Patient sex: F
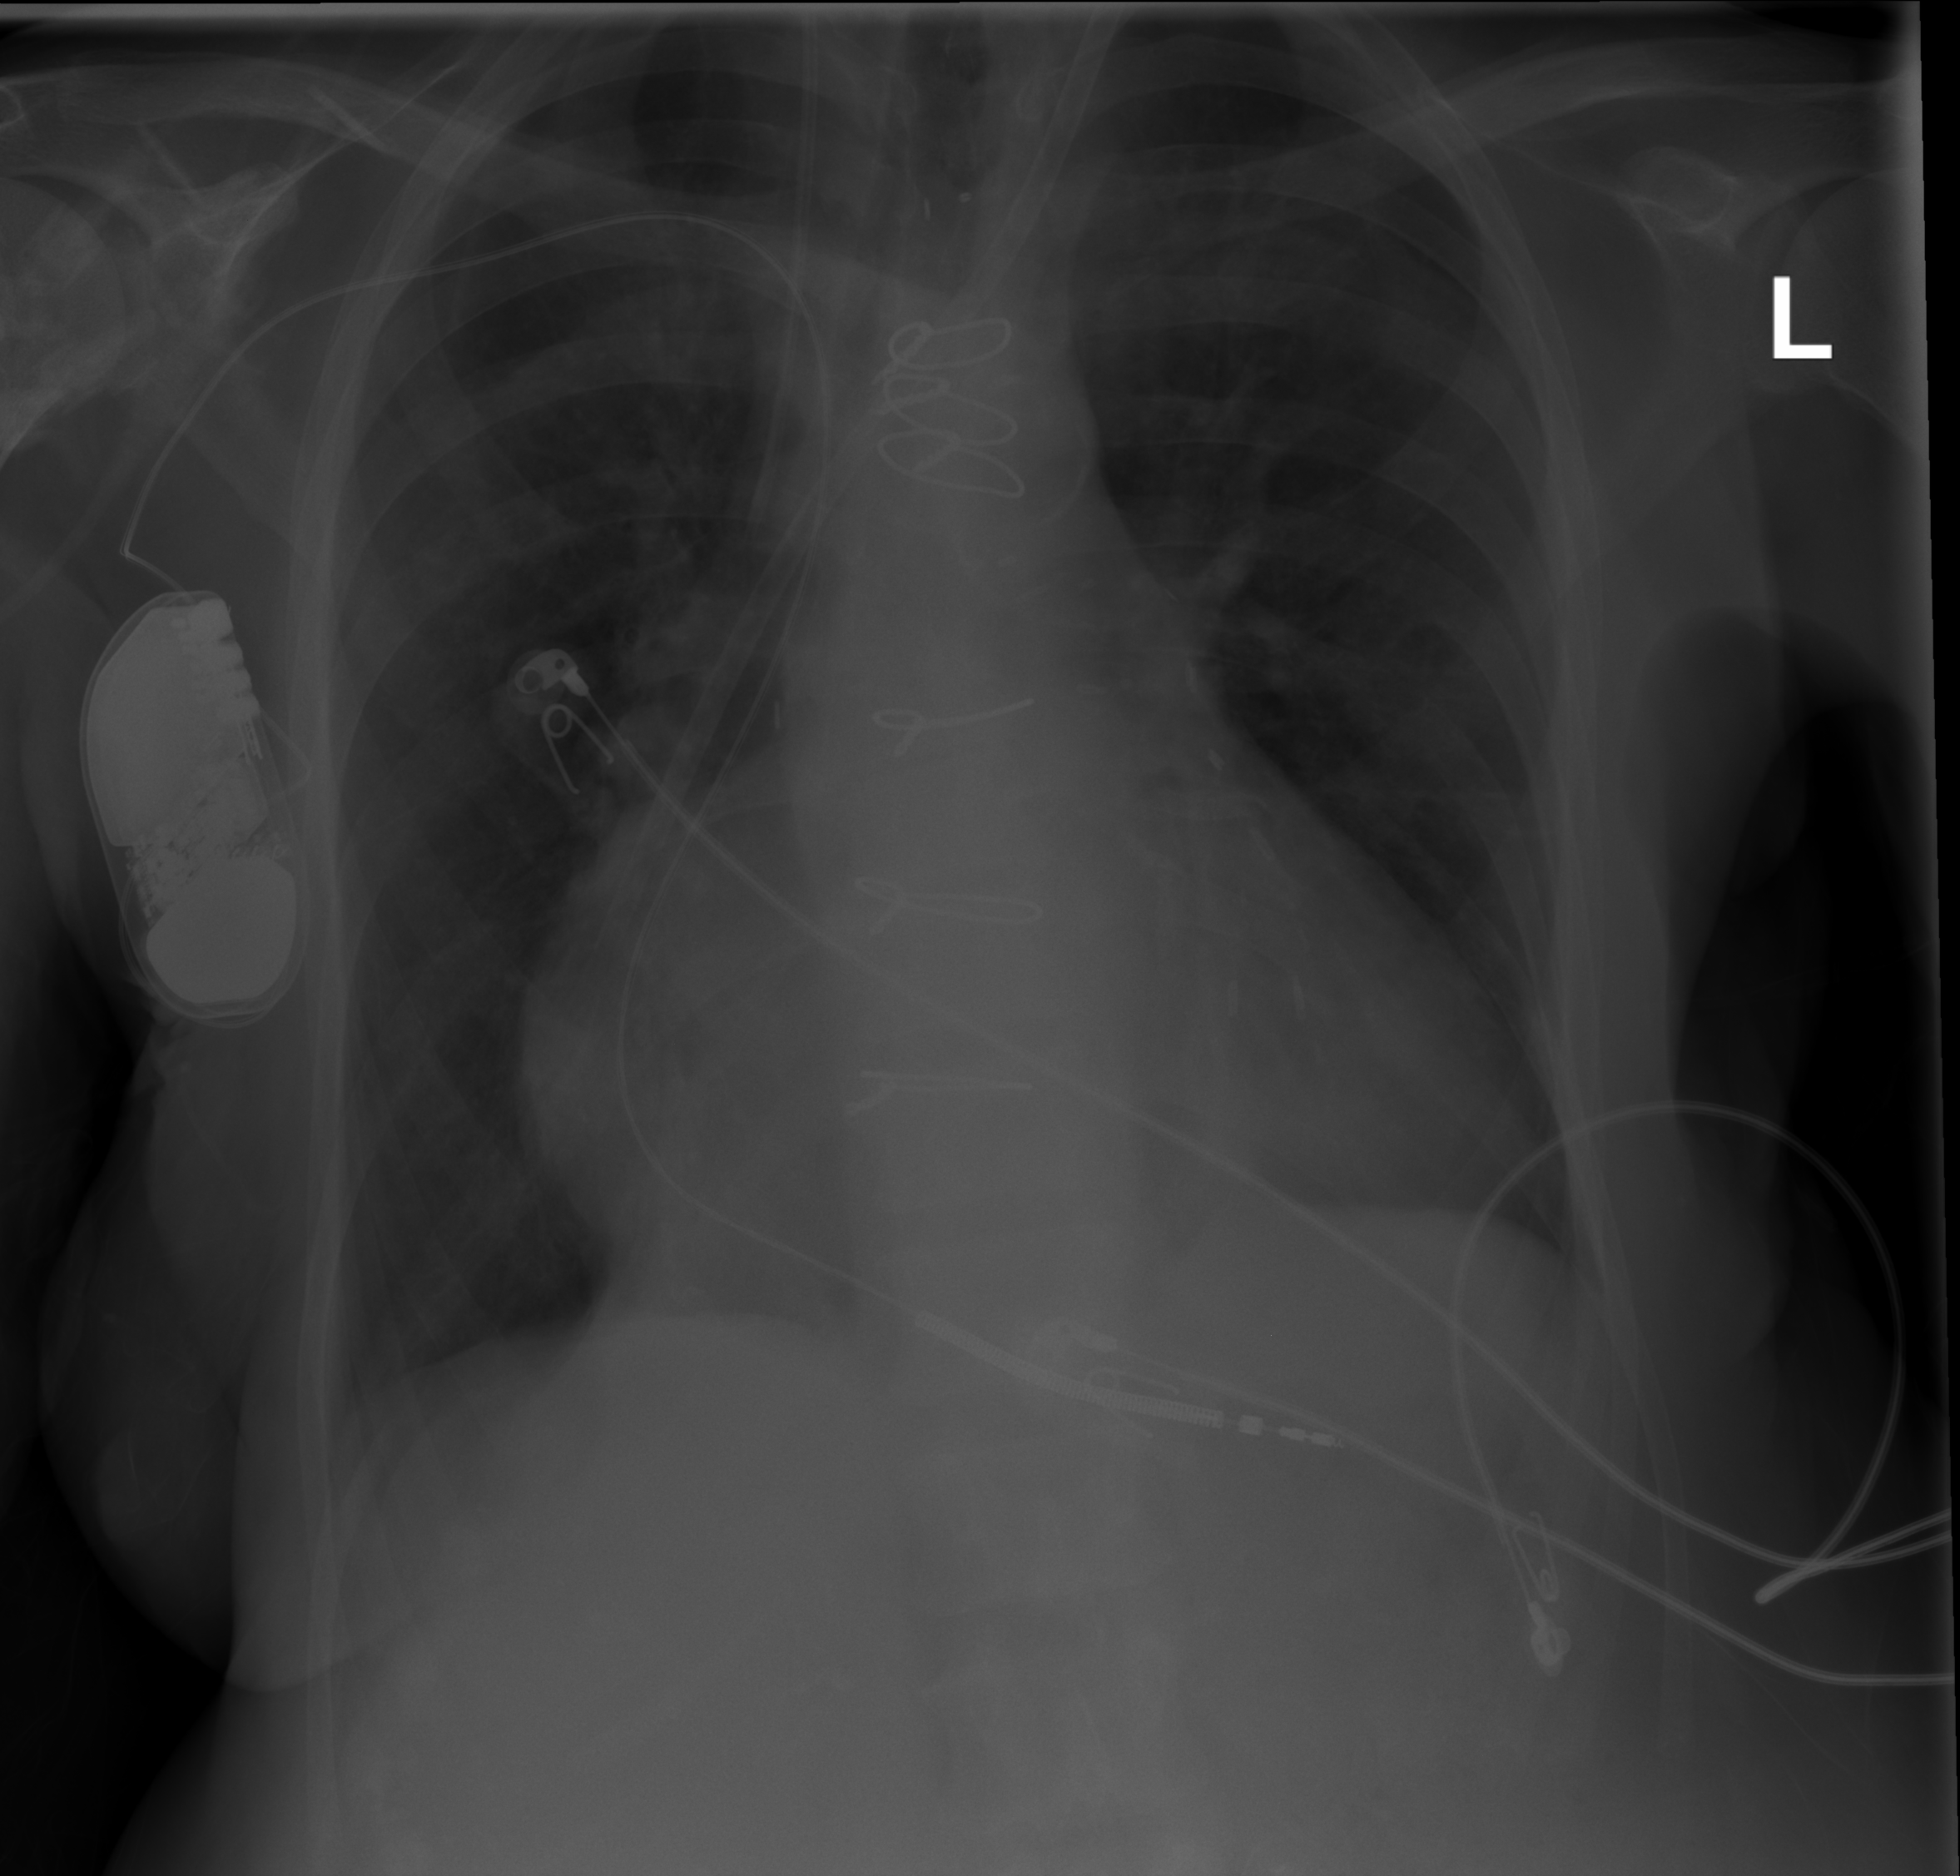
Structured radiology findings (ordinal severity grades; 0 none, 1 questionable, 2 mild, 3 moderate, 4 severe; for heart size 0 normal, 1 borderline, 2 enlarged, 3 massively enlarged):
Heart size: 2
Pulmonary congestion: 0
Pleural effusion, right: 0
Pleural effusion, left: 0
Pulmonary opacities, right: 0
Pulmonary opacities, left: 0
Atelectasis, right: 0
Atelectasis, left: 0